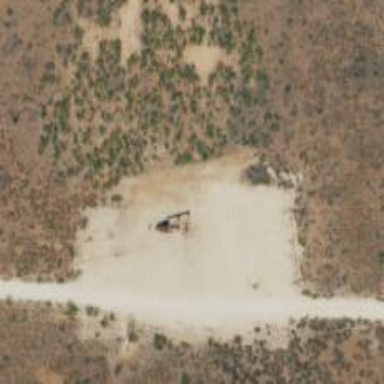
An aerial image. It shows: Petroleum well.